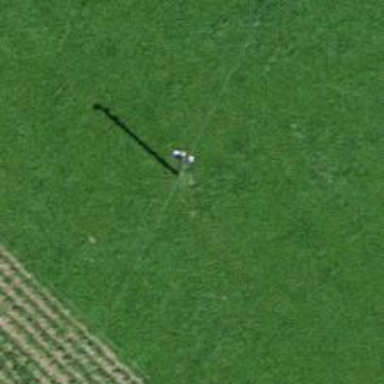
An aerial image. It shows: Power pole.